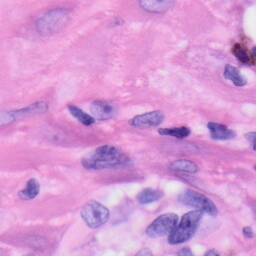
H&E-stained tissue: Skin